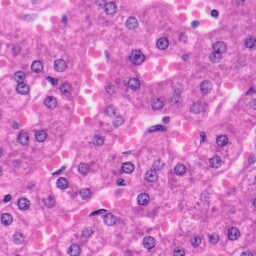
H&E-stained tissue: Liver